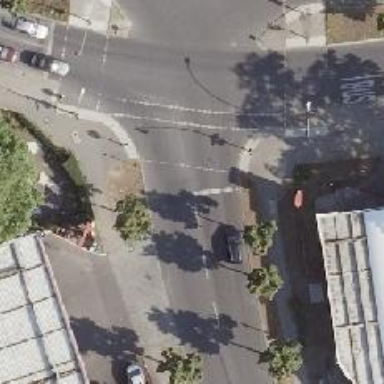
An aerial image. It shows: Road with traffic signals for signaling.